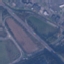
Label: Highway